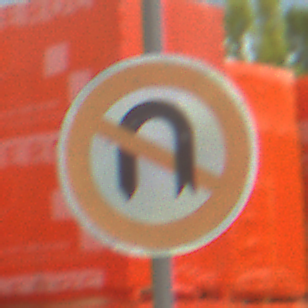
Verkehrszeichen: VerbotWenden
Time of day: MorningAfternoon
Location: Outdoor (Suburban)
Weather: PartlyCloudy
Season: NotSpecified
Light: Natural